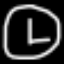
Label: clock